Current action and preconditions to check: trajectory_clear

Your task: For each precondition in the list above, predict whether it will hold at this action.

Consider the current scene as observed from the mobile robot's camera, and analyze the predicted future states of all dynamic agents (e.g., people, animals, vehicles, or any moving entities) within the NEXT SECOND.

IMPORTANT: Only answer "very likely" if you are absolutely certain—based on strong, clear evidence—that a dynamic agent will violate the precondition in the predicted future state. Do NOT answer "very likely" for unlikely, ambiguous, or low-probability risks.

Ask yourself for each precondition: Is there a high probability, with clear and convincing evidence, that the predicted future states of any dynamic agent will interfere with the predicted future state of the currently executing action within the NEXT SECOND, causing that precondition to fail?

Assess the risk level based on these predictions. Use "likely" or "very likely" if motions create a clear risk of interference.

Use "neutral" or "improbable" if agents are nearby but their predicted paths are clearly diverging or non-conflicting.

Failure Risk Categories: "very improbable", "improbable", "neutral", "likely", "very likely"

Answer Format: Output ONLY the probability_of_failure value from these categories: "very improbable", "improbable", "neutral", "likely", "very likely"

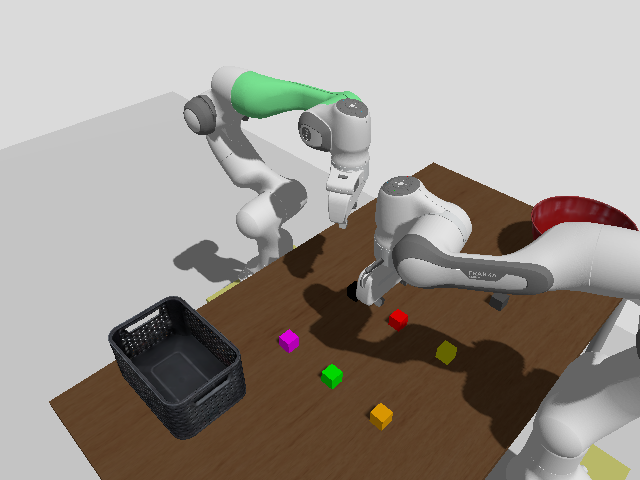

Answer: improbable